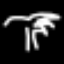
Label: palm tree